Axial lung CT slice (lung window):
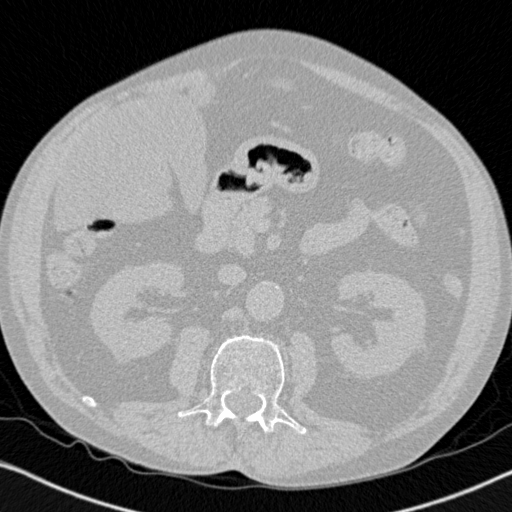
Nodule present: no